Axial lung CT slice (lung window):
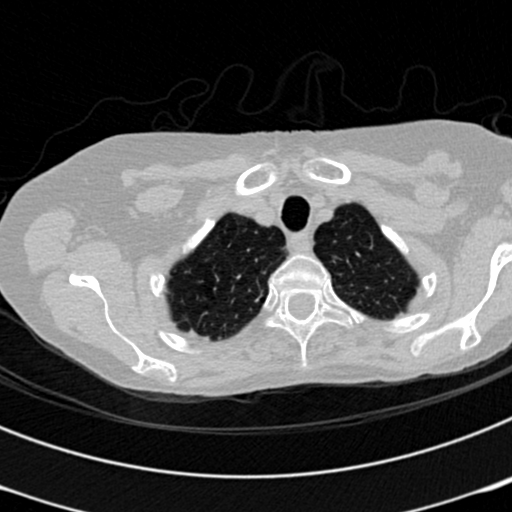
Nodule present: no